Field crop: maize
Growth stage: 1
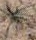
Species: salsola